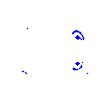
Particle: kaon